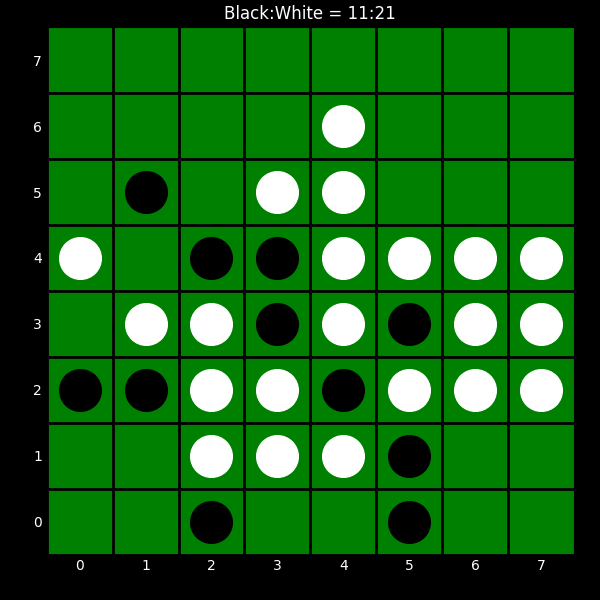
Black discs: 11
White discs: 21